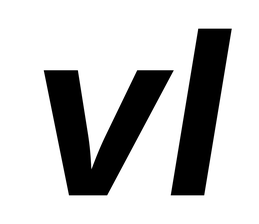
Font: Inter-Italic_Bold_Italic